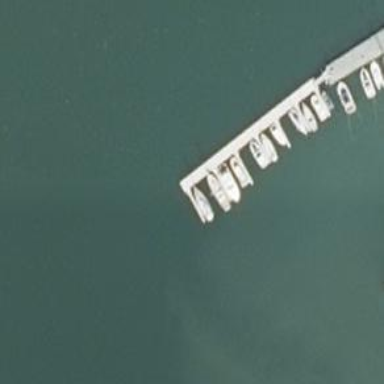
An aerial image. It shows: Man-made pier.